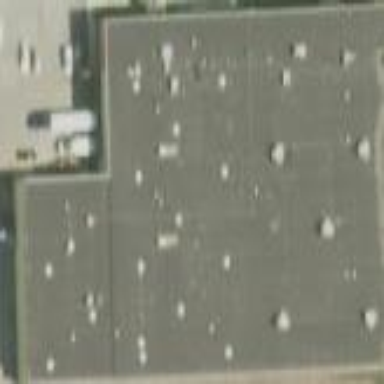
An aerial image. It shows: Industrial building.